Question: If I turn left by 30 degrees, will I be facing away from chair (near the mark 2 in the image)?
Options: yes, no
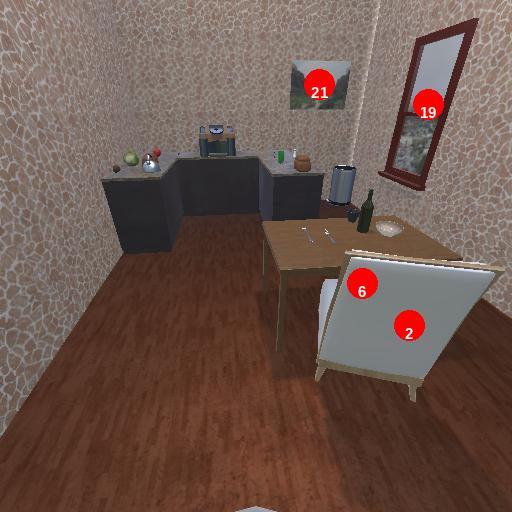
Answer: yes